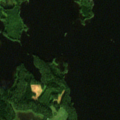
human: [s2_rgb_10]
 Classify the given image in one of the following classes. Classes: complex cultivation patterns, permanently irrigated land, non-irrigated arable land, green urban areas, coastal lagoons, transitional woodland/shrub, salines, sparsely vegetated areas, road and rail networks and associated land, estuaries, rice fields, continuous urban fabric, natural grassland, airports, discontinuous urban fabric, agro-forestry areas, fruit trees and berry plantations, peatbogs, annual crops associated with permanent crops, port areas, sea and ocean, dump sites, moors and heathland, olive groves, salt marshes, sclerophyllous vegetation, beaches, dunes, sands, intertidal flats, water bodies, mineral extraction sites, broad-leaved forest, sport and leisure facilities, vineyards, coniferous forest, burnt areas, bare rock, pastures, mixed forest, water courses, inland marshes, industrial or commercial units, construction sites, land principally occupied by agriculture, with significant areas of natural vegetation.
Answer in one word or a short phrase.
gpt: coniferous forest, mixed forest, water bodies